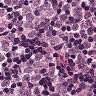
Metastatic tissue present: yes